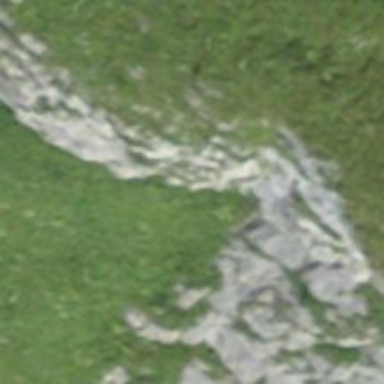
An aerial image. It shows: Natural cliff.